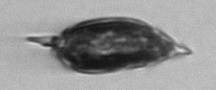
Label: Prorocentrum_micans